Interaction volume radius: 5 \u00c5
Interaction volume height: 15 \u00c5
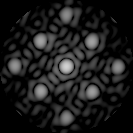
Disorder parameter: 0.1639